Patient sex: F
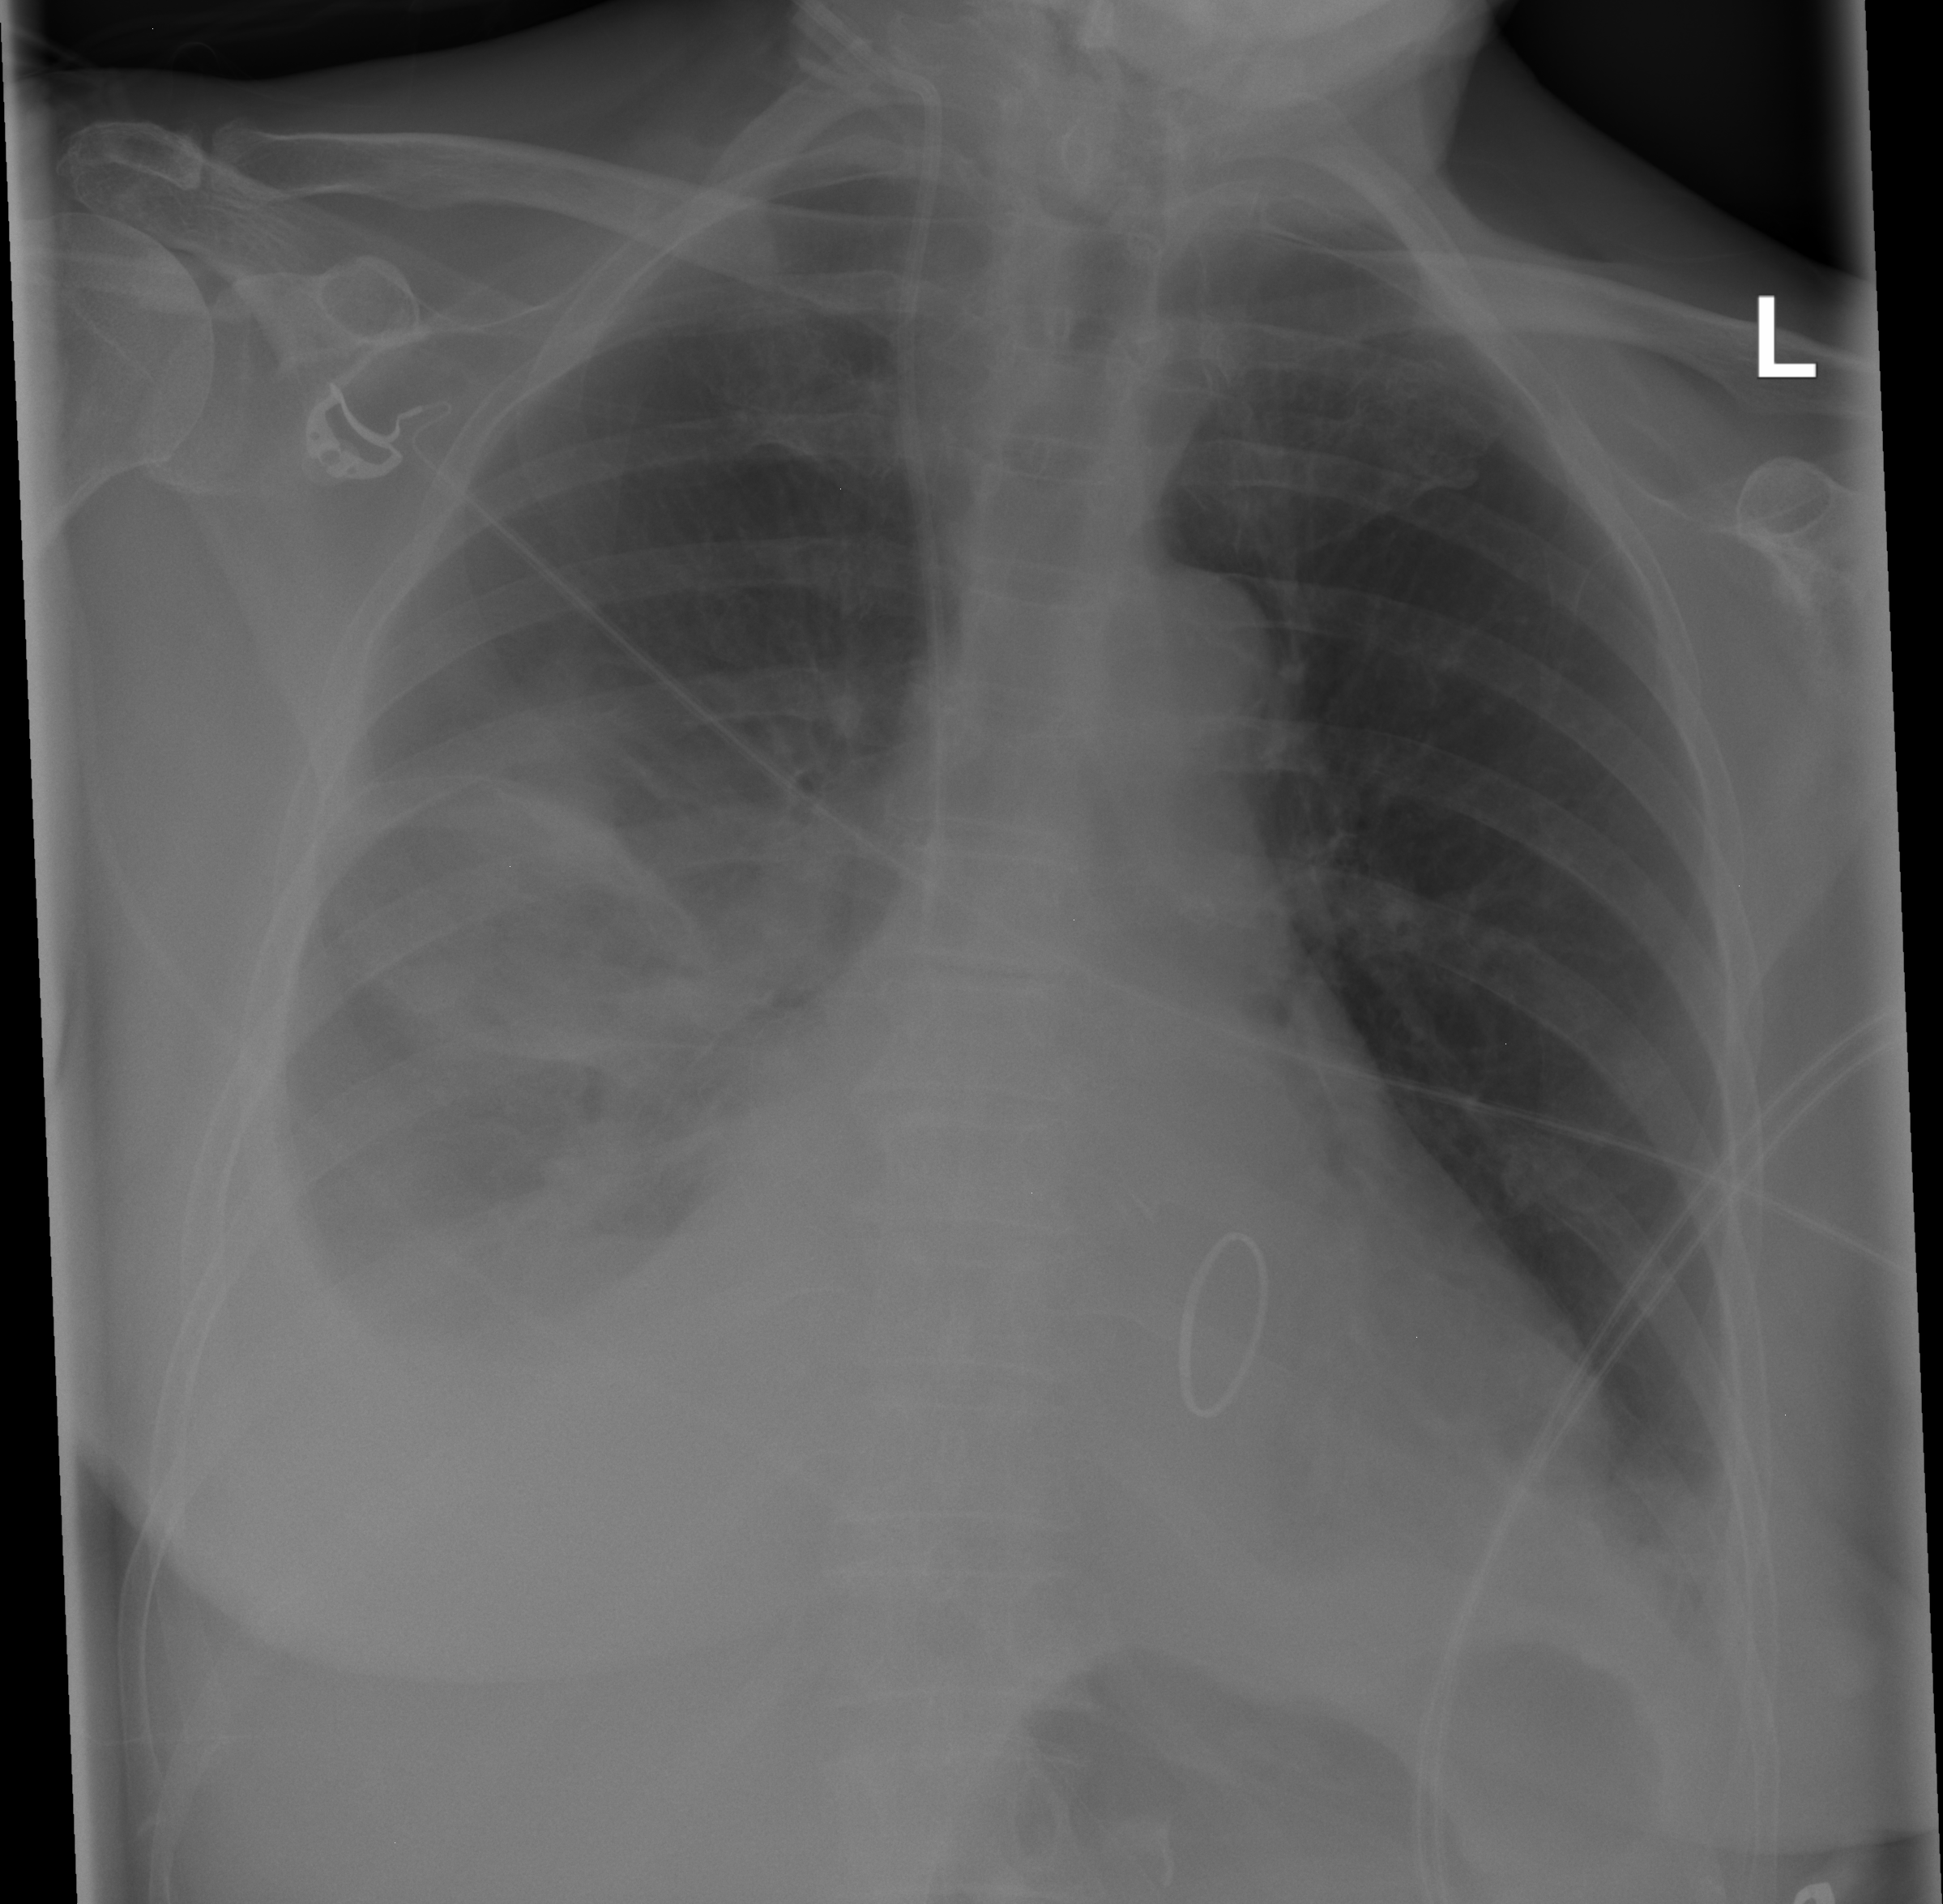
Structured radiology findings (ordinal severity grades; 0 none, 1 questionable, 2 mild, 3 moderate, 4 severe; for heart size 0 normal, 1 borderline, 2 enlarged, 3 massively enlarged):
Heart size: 1
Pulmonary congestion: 0
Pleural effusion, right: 3
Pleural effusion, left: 2
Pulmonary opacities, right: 1
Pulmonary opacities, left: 0
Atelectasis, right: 3
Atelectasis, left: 0